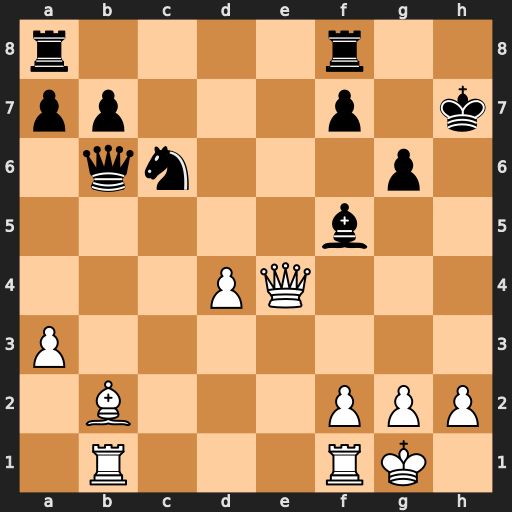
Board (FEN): r4r2/pp3p1k/1qn3p1/5b2/3PQ3/P7/1B3PPP/1R3RK1
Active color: w
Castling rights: -
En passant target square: -
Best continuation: Qh4+ Kg7 d5+ f6 Bxf6+ Rxf6 Rxb6